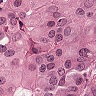
Metastatic tissue present: yes